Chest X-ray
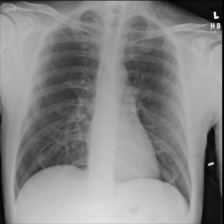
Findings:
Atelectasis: negative
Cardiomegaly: negative
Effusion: negative
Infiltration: negative
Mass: negative
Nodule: negative
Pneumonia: negative
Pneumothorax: negative
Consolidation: negative
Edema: negative
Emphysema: negative
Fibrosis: negative
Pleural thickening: negative
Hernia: negative